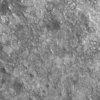
Label: not_dusty